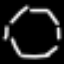
Label: octagon